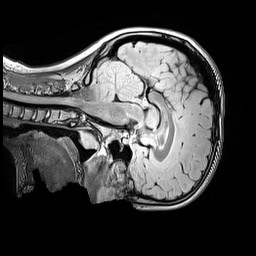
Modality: FLAIR
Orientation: sagittal
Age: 12
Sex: female
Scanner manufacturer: siemens
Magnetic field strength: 3 T
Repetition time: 5 s
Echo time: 0.388 s